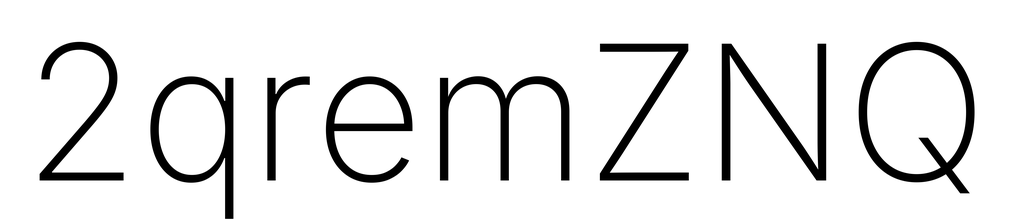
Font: Inter_ExtraLight